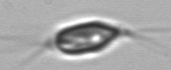
Label: Chrysochromulina